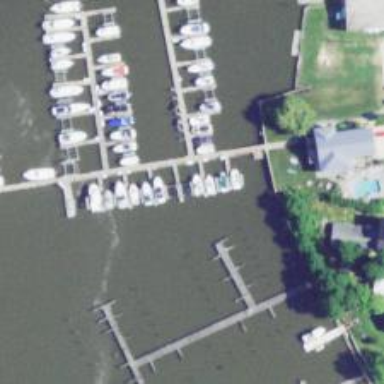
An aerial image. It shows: Man-made pier.